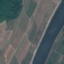
Label: River